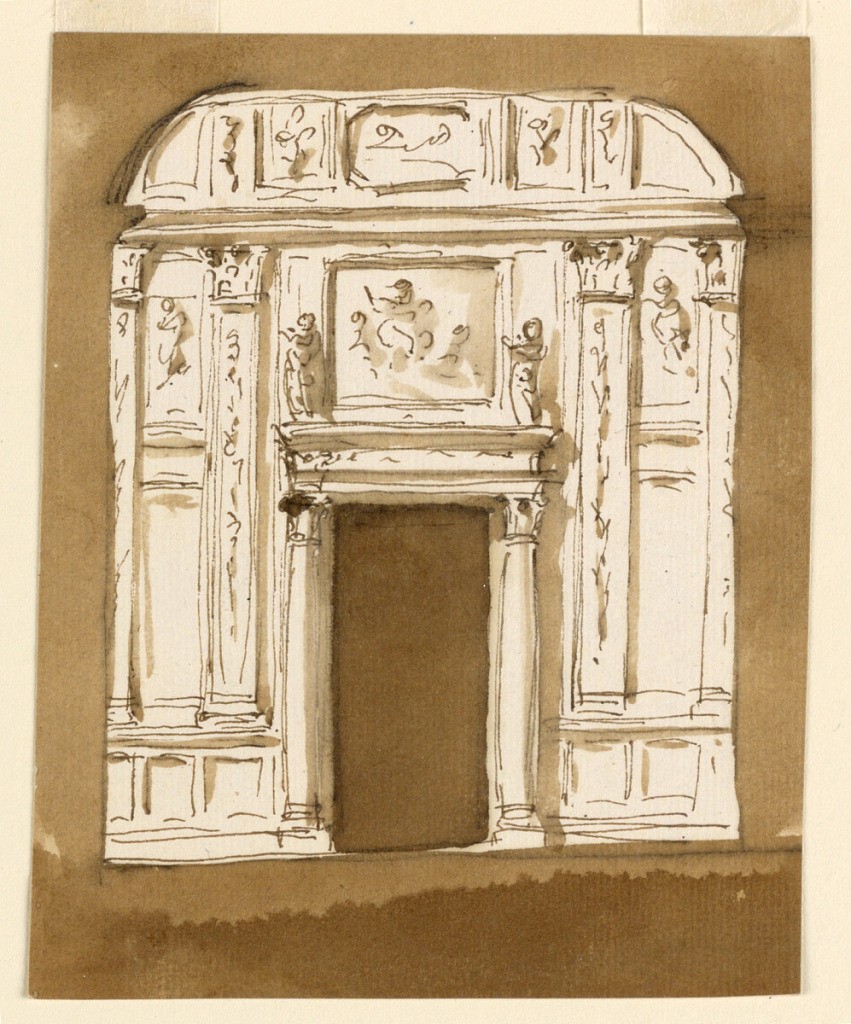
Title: Door Wall Elevation of the Noble Cabinet, Palazzo Altieri
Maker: Giuseppe Barberi, Italian, 1746–1809
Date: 1789–1793
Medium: Pen and brown ink, brush and brown wash on off-white laid paper
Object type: Drawing
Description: Door wall elevation.